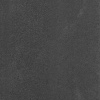
Atmospheric dust classification: dusty